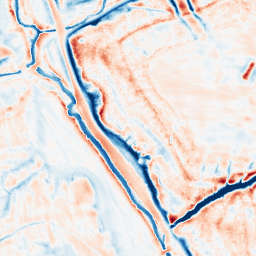
Category: edge_preserving
Decomposition family: bilateral
Decomposition parameters: d: 21
sigma_color: 75
sigma_space: 100
Upsampling method: sinc_hamming
Upsampling parameters: scale: 4
kernel_size: 16
Upsampling scale: 4